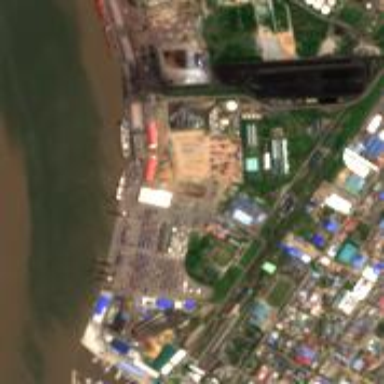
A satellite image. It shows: Industrial area designated as port.